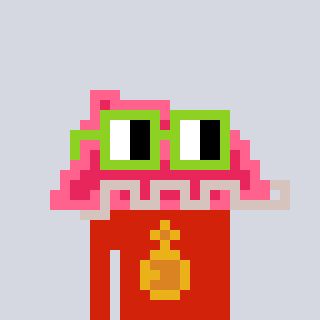
a pixel art character with square light green glasses, a retainer-shaped head and a red-colored body on a cool background